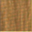
Piece: xx